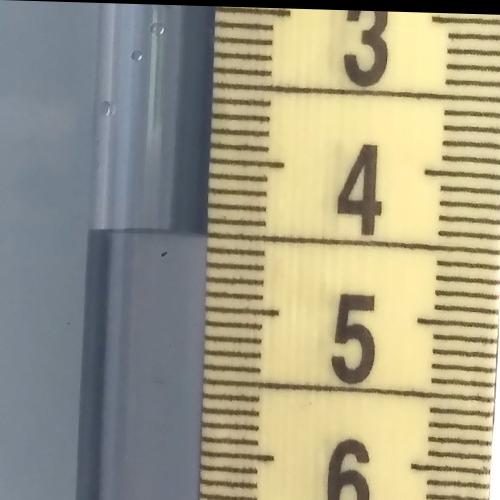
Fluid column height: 4.5 cm